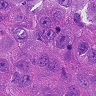
Metastatic tissue present: yes